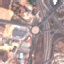
Land use / land cover: Highway